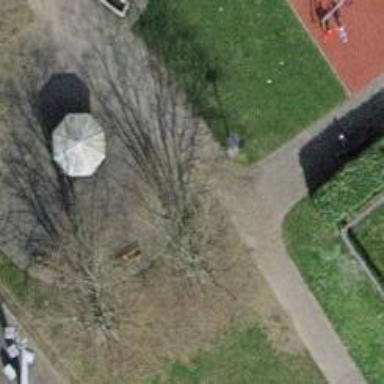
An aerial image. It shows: Bench for seating.